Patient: sex F, age 71
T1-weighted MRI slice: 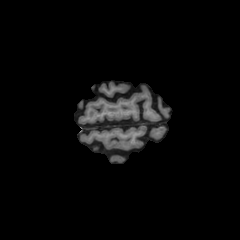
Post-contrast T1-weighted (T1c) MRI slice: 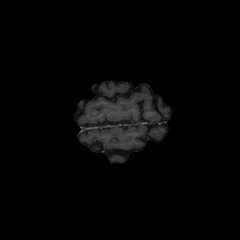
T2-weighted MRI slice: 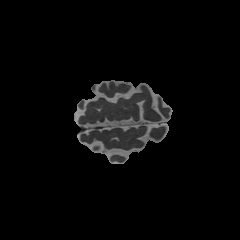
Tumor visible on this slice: no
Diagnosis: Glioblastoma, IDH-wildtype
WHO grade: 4